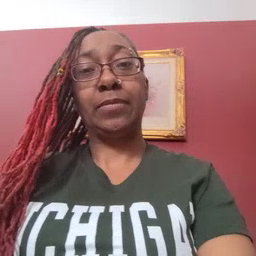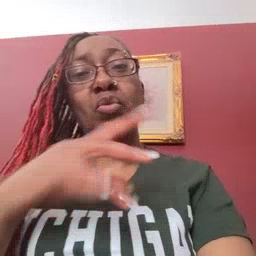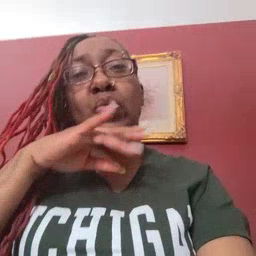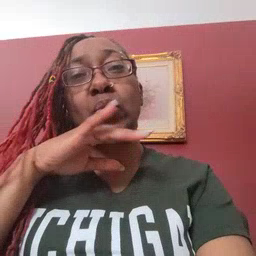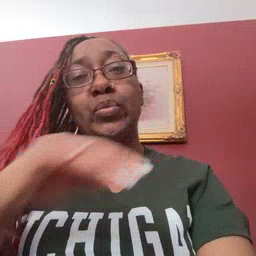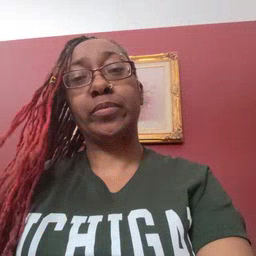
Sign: dirty